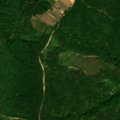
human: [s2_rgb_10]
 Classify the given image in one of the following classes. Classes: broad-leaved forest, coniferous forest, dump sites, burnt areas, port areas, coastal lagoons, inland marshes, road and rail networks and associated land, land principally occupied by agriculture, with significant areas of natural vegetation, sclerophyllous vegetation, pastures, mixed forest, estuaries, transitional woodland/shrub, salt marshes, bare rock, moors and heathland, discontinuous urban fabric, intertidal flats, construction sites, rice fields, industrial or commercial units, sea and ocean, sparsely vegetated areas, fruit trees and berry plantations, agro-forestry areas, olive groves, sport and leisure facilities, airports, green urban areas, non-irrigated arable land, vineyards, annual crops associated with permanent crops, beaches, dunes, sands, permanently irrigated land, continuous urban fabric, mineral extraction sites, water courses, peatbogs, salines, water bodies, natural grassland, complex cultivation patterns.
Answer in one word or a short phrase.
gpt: complex cultivation patterns, broad-leaved forest, transitional woodland/shrub